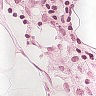
Metastatic tissue present: no